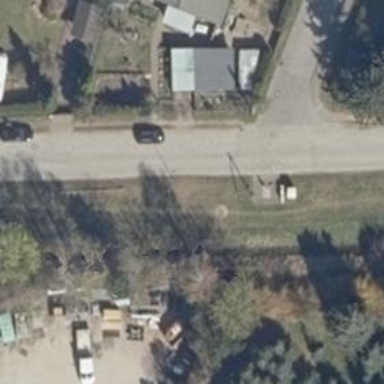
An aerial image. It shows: Residential road with concrete surface.